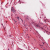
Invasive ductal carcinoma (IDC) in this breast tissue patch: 0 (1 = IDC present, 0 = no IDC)